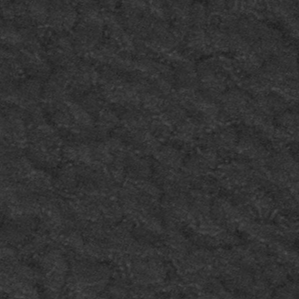
Label: frost